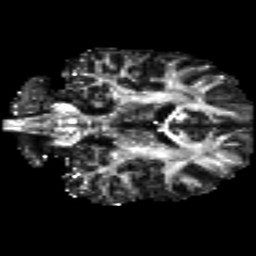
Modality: FA
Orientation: coronal
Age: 23
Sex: male
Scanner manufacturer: siemens
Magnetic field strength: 3 T
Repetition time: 8.8 s
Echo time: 0.085 s